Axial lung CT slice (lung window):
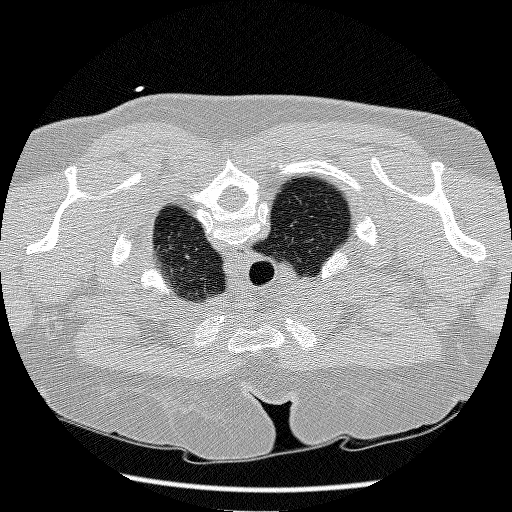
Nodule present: no